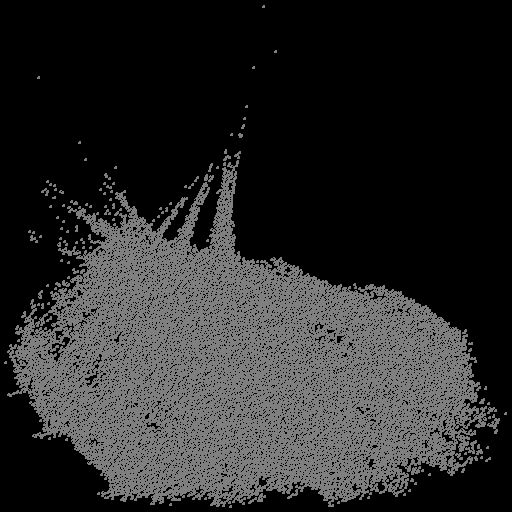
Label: broccoli